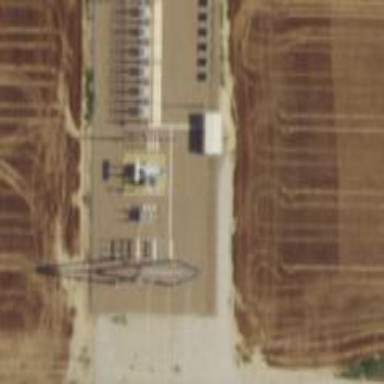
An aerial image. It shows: Power substation dedicated to generation.